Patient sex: F
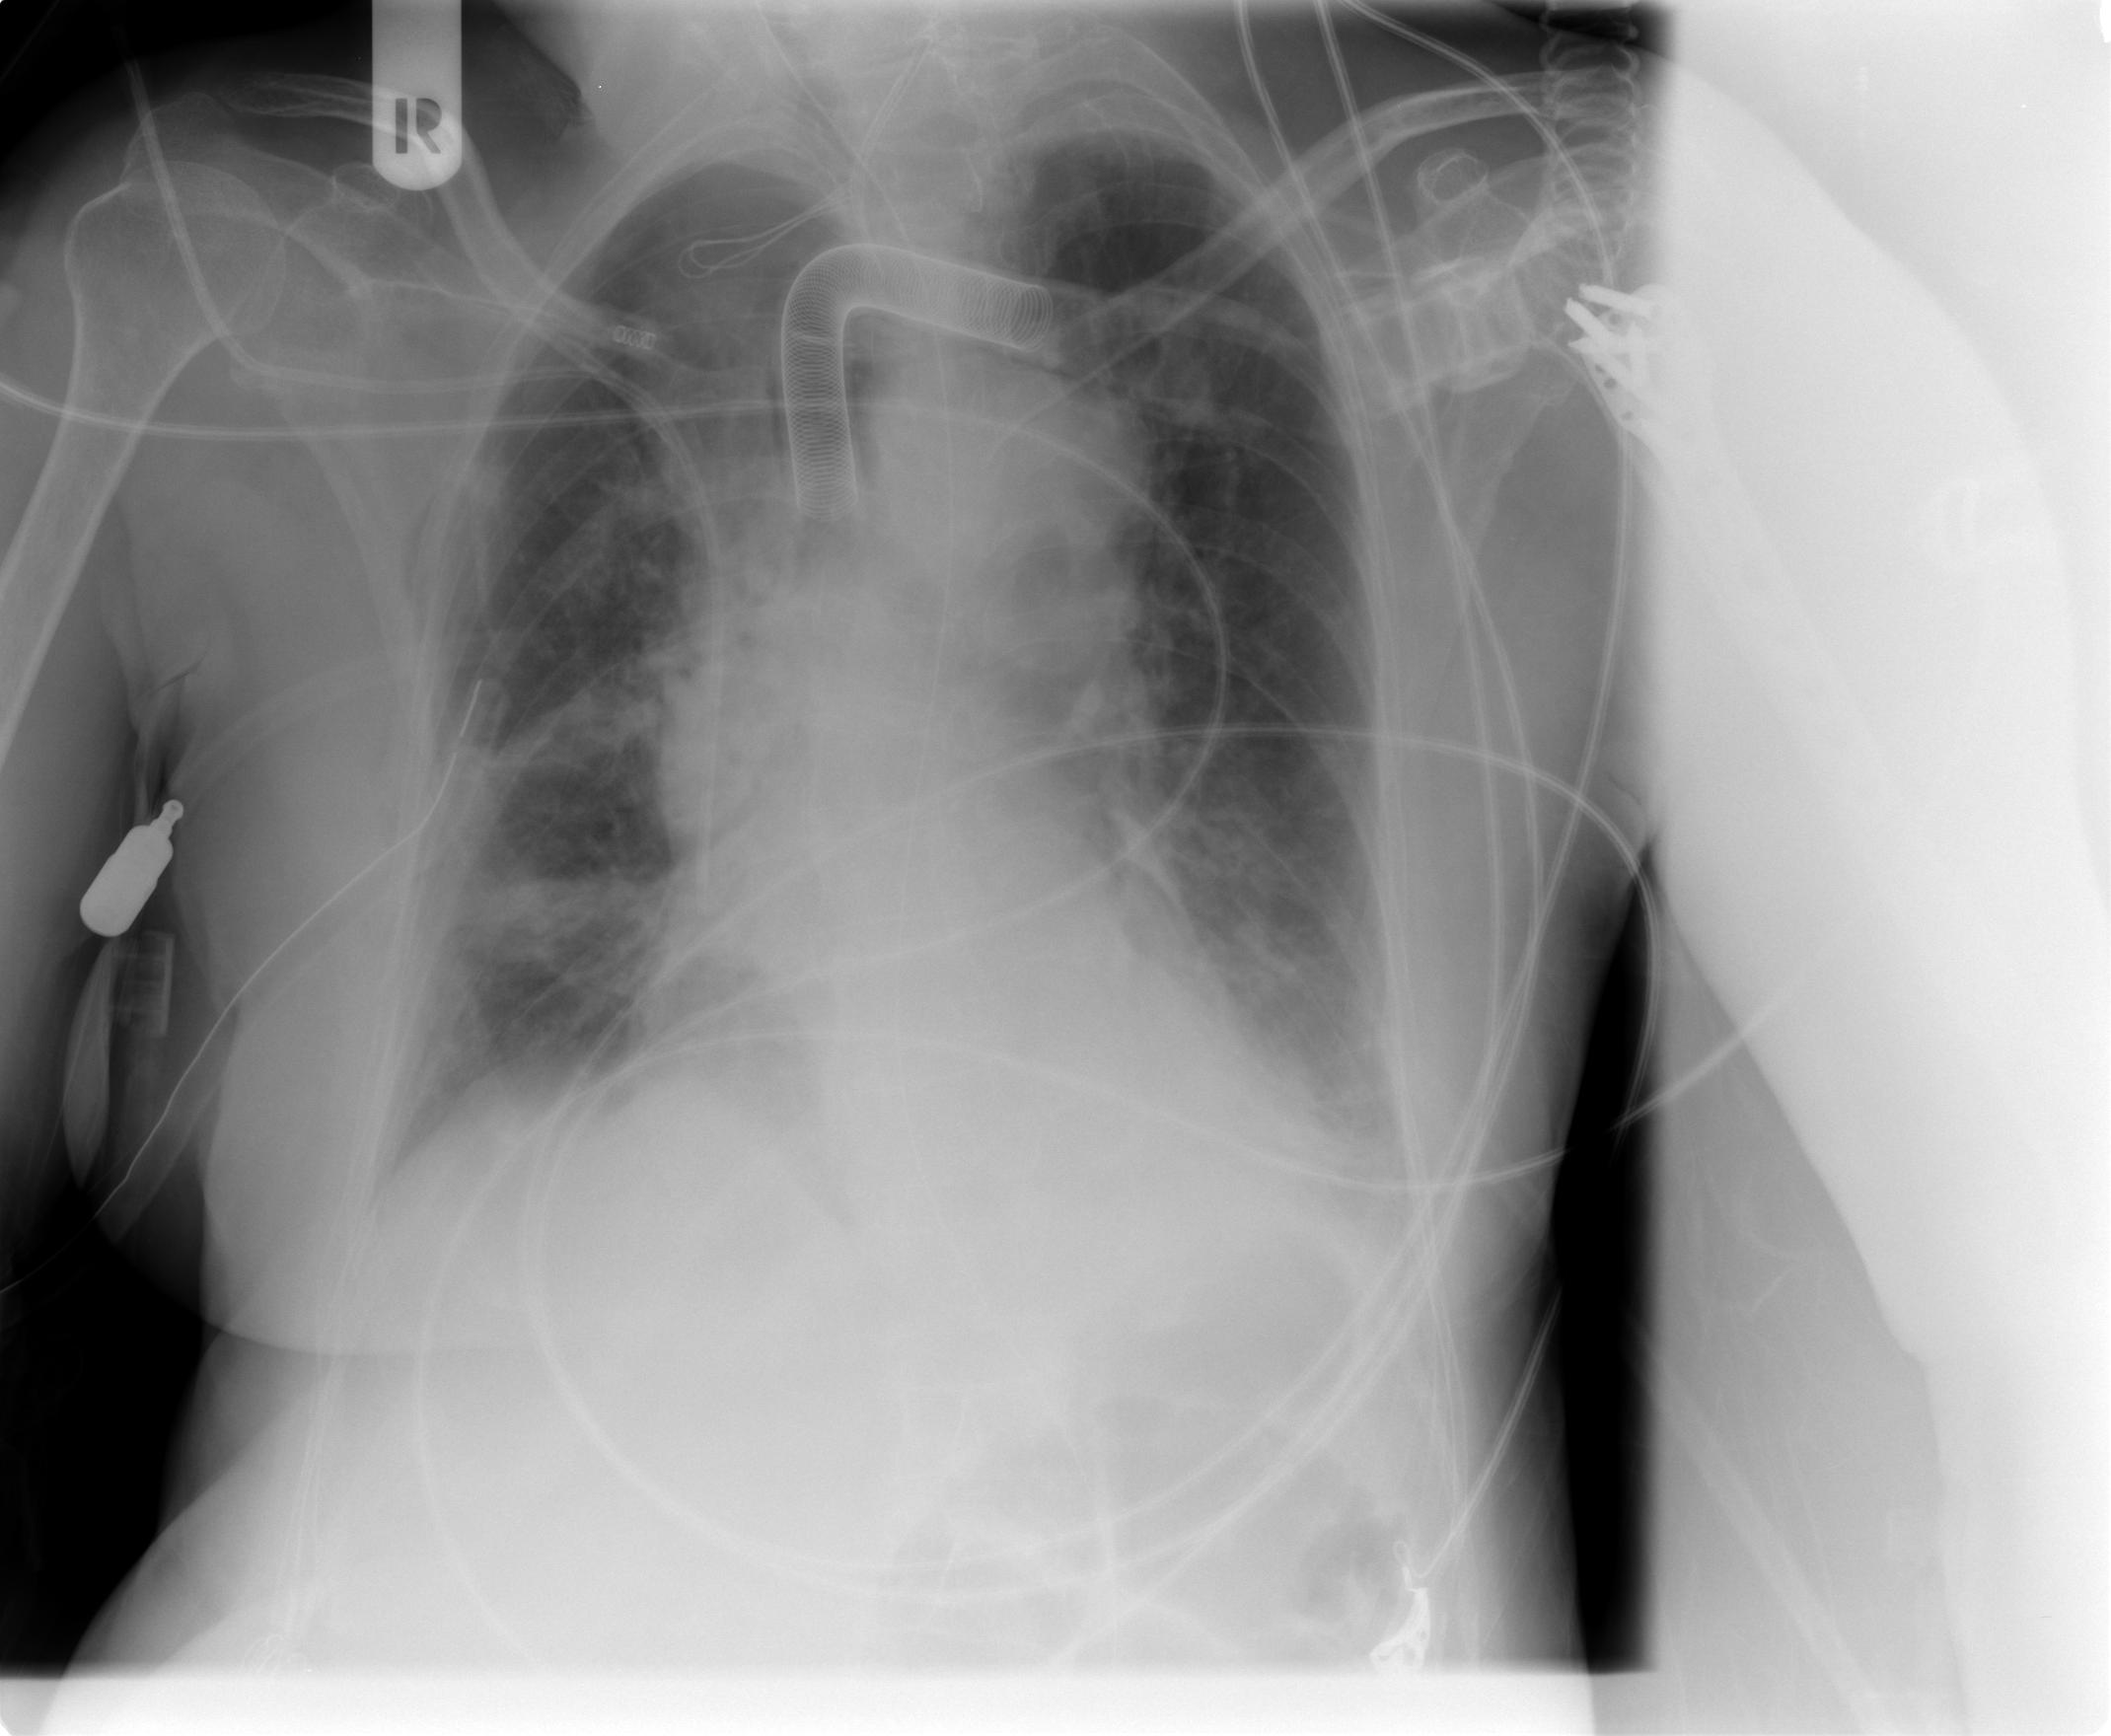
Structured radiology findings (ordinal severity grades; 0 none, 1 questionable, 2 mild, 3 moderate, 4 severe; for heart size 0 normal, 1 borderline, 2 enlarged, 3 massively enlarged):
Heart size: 0
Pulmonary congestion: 0
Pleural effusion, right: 0
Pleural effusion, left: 0
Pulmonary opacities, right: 2
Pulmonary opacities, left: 0
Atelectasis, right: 2
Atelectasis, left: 2